Question: I have a C# .NET that sends an email using 'SmtpClient'.
I am experiences the following behavior in the code shown below:
1. Set a break point somewhere above line 35
2. Hit the break point, step through line 30, 32, etc.
3. Before it hits line 35, it jumps back up to line 28 again
4. At some point, I get the "The process or thread has changed since last step" message
5. The jumping around seems random

<URL>
---
Toggle <URL> property in my timer's event handler to avoid re-entrancy while code is running.
'''
private void OnTimerElapsed(object source, ElapsedEventArgs e)
{
timer.AutoReset = false; // prevent another Elapsed event
MyClass.SendMail(smtpServer, account, password); // do stuff
timer.AutoReset = true; // allow another Elapsed event
}
'''
Initialize the timer with 'AutoReset' already set to false, then call 'Timer.Start()' again at the end of your Elapsed event handler.
'''
public void Start()
{
timer = new Timer(checkInterval);
timer.Elapsed += new ElapsedEventHandler(OnTimerElapsed);
timer.AutoReset = false; // prevent race condition
timer.Start();
}
private void OnTimerElapsed(object source, ElapsedEventArgs e)
{
bool exceptionIsNasty = false;
try {
MyClass.SendMail(smtpServer, account, password); // do stuff
}
catch (Exception ex) {
// Log exception, set exceptionIsNasty to true if the mailing should be stopped
//...
}
finally {
if (!exceptionIsNasty) timer.Start(); // allow another Elapsed event
}
}
'''
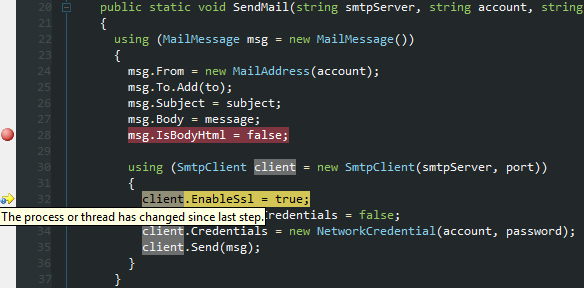
Answer: You've got more than one thread executing the same method and they all hit the same breakpoint. When you continue stepping, the debugger cannot accurately guess anymore which thread it should show the state for. So you just get a warning that you are now looking at the state of a different thread. The local variable values are liable to be different. As is the execution location of course, the reason the highlight changes.
Clearly this can make debugging more difficult. You want to avoid this if you are still getting bugs out of the code, start just one thread. Beyond that, a temporary workaround is to use Debug + Windows + Threads, right-click one of the threads and select Freeze. Don't forget to unfreeze again.